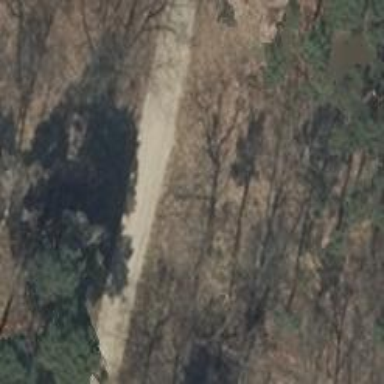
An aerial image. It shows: Sandy track road with grade3 tracktype.